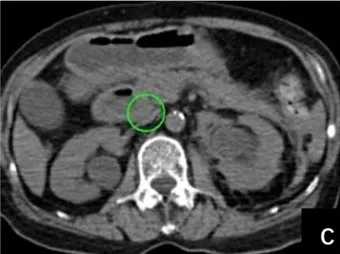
Examinations and histopathological results during work-up of the patient.
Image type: radiology (ct)